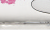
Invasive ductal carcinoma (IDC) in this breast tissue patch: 0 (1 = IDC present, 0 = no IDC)